Field crop: maize
Growth stage: 2
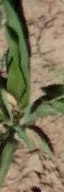
Species: maize